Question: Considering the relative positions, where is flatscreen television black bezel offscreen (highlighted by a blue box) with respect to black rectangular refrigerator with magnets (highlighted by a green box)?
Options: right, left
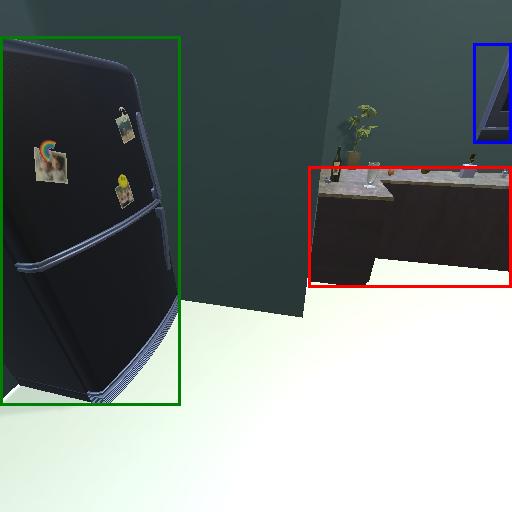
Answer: right